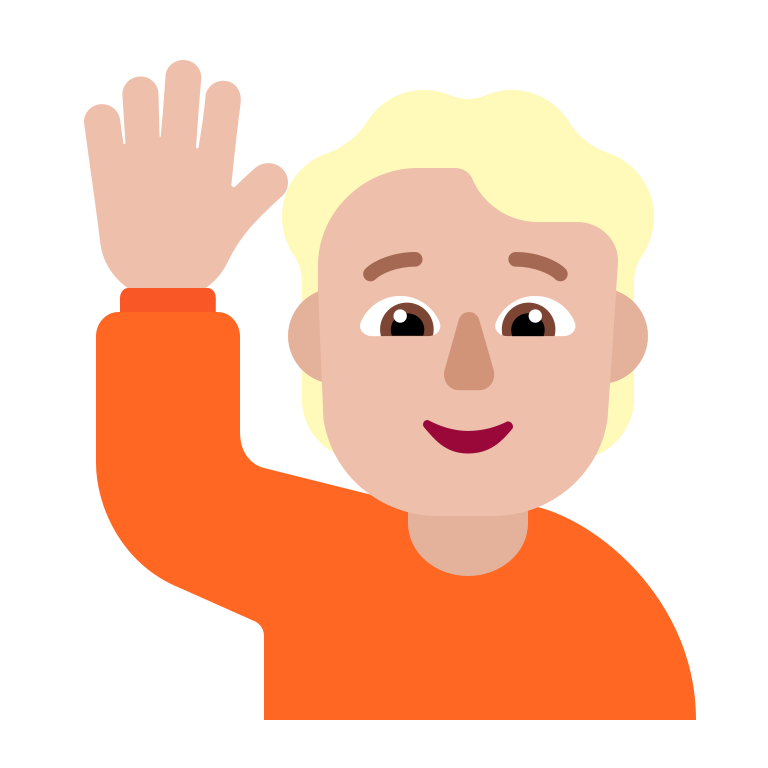
person raising hand flat  light